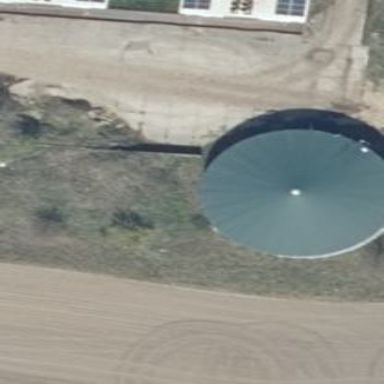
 known as digester. It is covered reservoir associated with power generator."